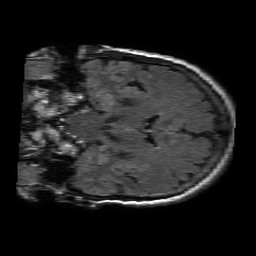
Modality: FLAIR
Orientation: coronal
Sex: female
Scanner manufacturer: philips
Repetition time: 11 s
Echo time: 0.125 s